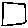
Label: square